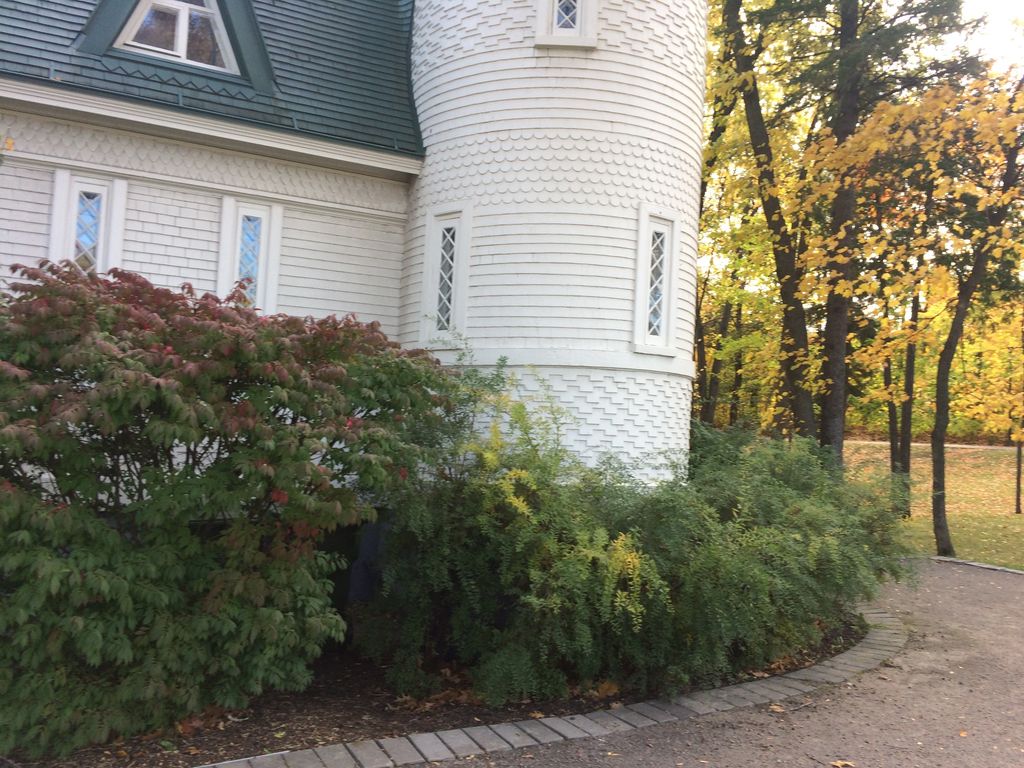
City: quebec_city